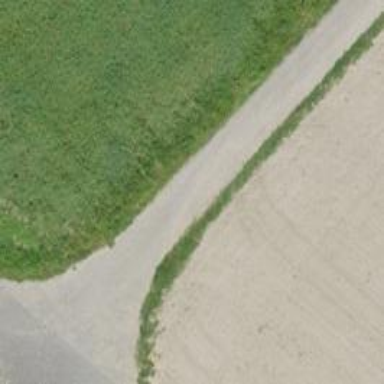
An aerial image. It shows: Compacted track road with grade1 tracktype.